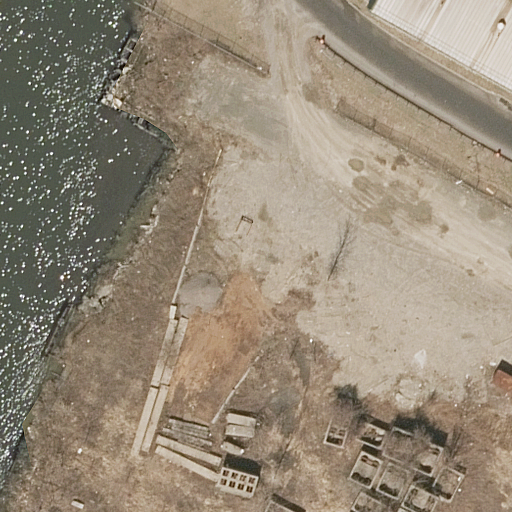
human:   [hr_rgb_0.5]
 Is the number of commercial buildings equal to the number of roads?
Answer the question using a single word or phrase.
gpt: no

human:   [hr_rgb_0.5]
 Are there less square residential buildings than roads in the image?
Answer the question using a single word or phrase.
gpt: yes

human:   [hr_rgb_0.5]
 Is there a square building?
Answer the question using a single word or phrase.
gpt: no

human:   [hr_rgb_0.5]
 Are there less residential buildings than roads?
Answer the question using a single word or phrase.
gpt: yes

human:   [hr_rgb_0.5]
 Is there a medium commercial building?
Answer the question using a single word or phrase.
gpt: no

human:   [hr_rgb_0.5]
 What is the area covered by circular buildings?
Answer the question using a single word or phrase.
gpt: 0m2

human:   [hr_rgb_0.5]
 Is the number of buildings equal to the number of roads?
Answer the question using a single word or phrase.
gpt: no

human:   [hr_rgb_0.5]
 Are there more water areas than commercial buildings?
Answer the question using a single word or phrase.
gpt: yes

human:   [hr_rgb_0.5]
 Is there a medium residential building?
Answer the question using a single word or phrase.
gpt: yes

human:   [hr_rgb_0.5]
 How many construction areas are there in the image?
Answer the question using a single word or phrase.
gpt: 0

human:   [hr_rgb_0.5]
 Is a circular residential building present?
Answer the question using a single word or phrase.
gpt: no

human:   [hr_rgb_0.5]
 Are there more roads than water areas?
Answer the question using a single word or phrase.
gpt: yes

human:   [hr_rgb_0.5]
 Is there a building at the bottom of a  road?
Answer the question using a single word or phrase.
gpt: no

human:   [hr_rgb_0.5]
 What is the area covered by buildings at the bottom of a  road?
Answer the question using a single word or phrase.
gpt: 0m2

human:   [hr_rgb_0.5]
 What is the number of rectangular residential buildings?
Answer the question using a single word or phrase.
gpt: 1

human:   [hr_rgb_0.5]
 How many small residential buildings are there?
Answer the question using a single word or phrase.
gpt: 0

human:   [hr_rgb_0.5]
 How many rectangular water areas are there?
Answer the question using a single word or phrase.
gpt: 1

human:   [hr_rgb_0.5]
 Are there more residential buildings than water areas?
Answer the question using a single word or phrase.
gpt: no

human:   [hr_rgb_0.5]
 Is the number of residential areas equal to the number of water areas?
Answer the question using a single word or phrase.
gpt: no

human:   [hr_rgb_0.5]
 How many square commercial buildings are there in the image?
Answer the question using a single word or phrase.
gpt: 0

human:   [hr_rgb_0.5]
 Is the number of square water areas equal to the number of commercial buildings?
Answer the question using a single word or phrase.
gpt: yes

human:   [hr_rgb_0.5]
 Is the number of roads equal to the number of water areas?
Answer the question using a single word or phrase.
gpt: no

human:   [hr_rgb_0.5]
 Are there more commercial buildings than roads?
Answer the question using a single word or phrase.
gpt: no

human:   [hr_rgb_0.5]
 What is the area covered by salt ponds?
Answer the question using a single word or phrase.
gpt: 0m2

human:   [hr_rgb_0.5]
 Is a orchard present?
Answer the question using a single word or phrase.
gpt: no

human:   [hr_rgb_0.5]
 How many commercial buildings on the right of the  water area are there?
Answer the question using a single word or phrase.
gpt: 0

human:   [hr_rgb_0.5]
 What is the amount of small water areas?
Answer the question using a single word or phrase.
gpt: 0

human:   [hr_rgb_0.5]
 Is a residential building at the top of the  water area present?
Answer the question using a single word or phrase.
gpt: yes

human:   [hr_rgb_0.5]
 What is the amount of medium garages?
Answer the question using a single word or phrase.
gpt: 0

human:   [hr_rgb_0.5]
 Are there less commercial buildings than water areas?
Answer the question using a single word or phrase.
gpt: yes

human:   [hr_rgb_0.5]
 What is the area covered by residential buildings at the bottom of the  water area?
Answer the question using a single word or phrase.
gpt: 0m2

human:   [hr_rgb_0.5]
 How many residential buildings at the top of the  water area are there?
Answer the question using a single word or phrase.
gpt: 1

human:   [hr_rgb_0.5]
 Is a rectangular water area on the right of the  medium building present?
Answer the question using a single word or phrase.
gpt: no

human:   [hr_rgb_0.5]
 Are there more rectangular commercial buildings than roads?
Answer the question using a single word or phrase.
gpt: no

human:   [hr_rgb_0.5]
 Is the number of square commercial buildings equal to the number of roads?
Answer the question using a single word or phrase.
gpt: no

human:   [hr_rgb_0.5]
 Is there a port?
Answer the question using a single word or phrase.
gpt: no